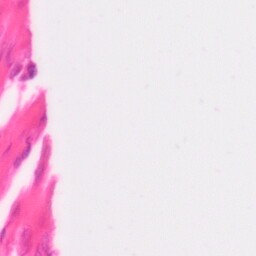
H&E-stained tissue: Colon